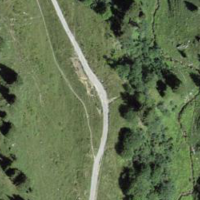
EUNIS habitat code: 23
Species observed at this site:
Rumex alpinus
Campanula barbata